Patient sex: F
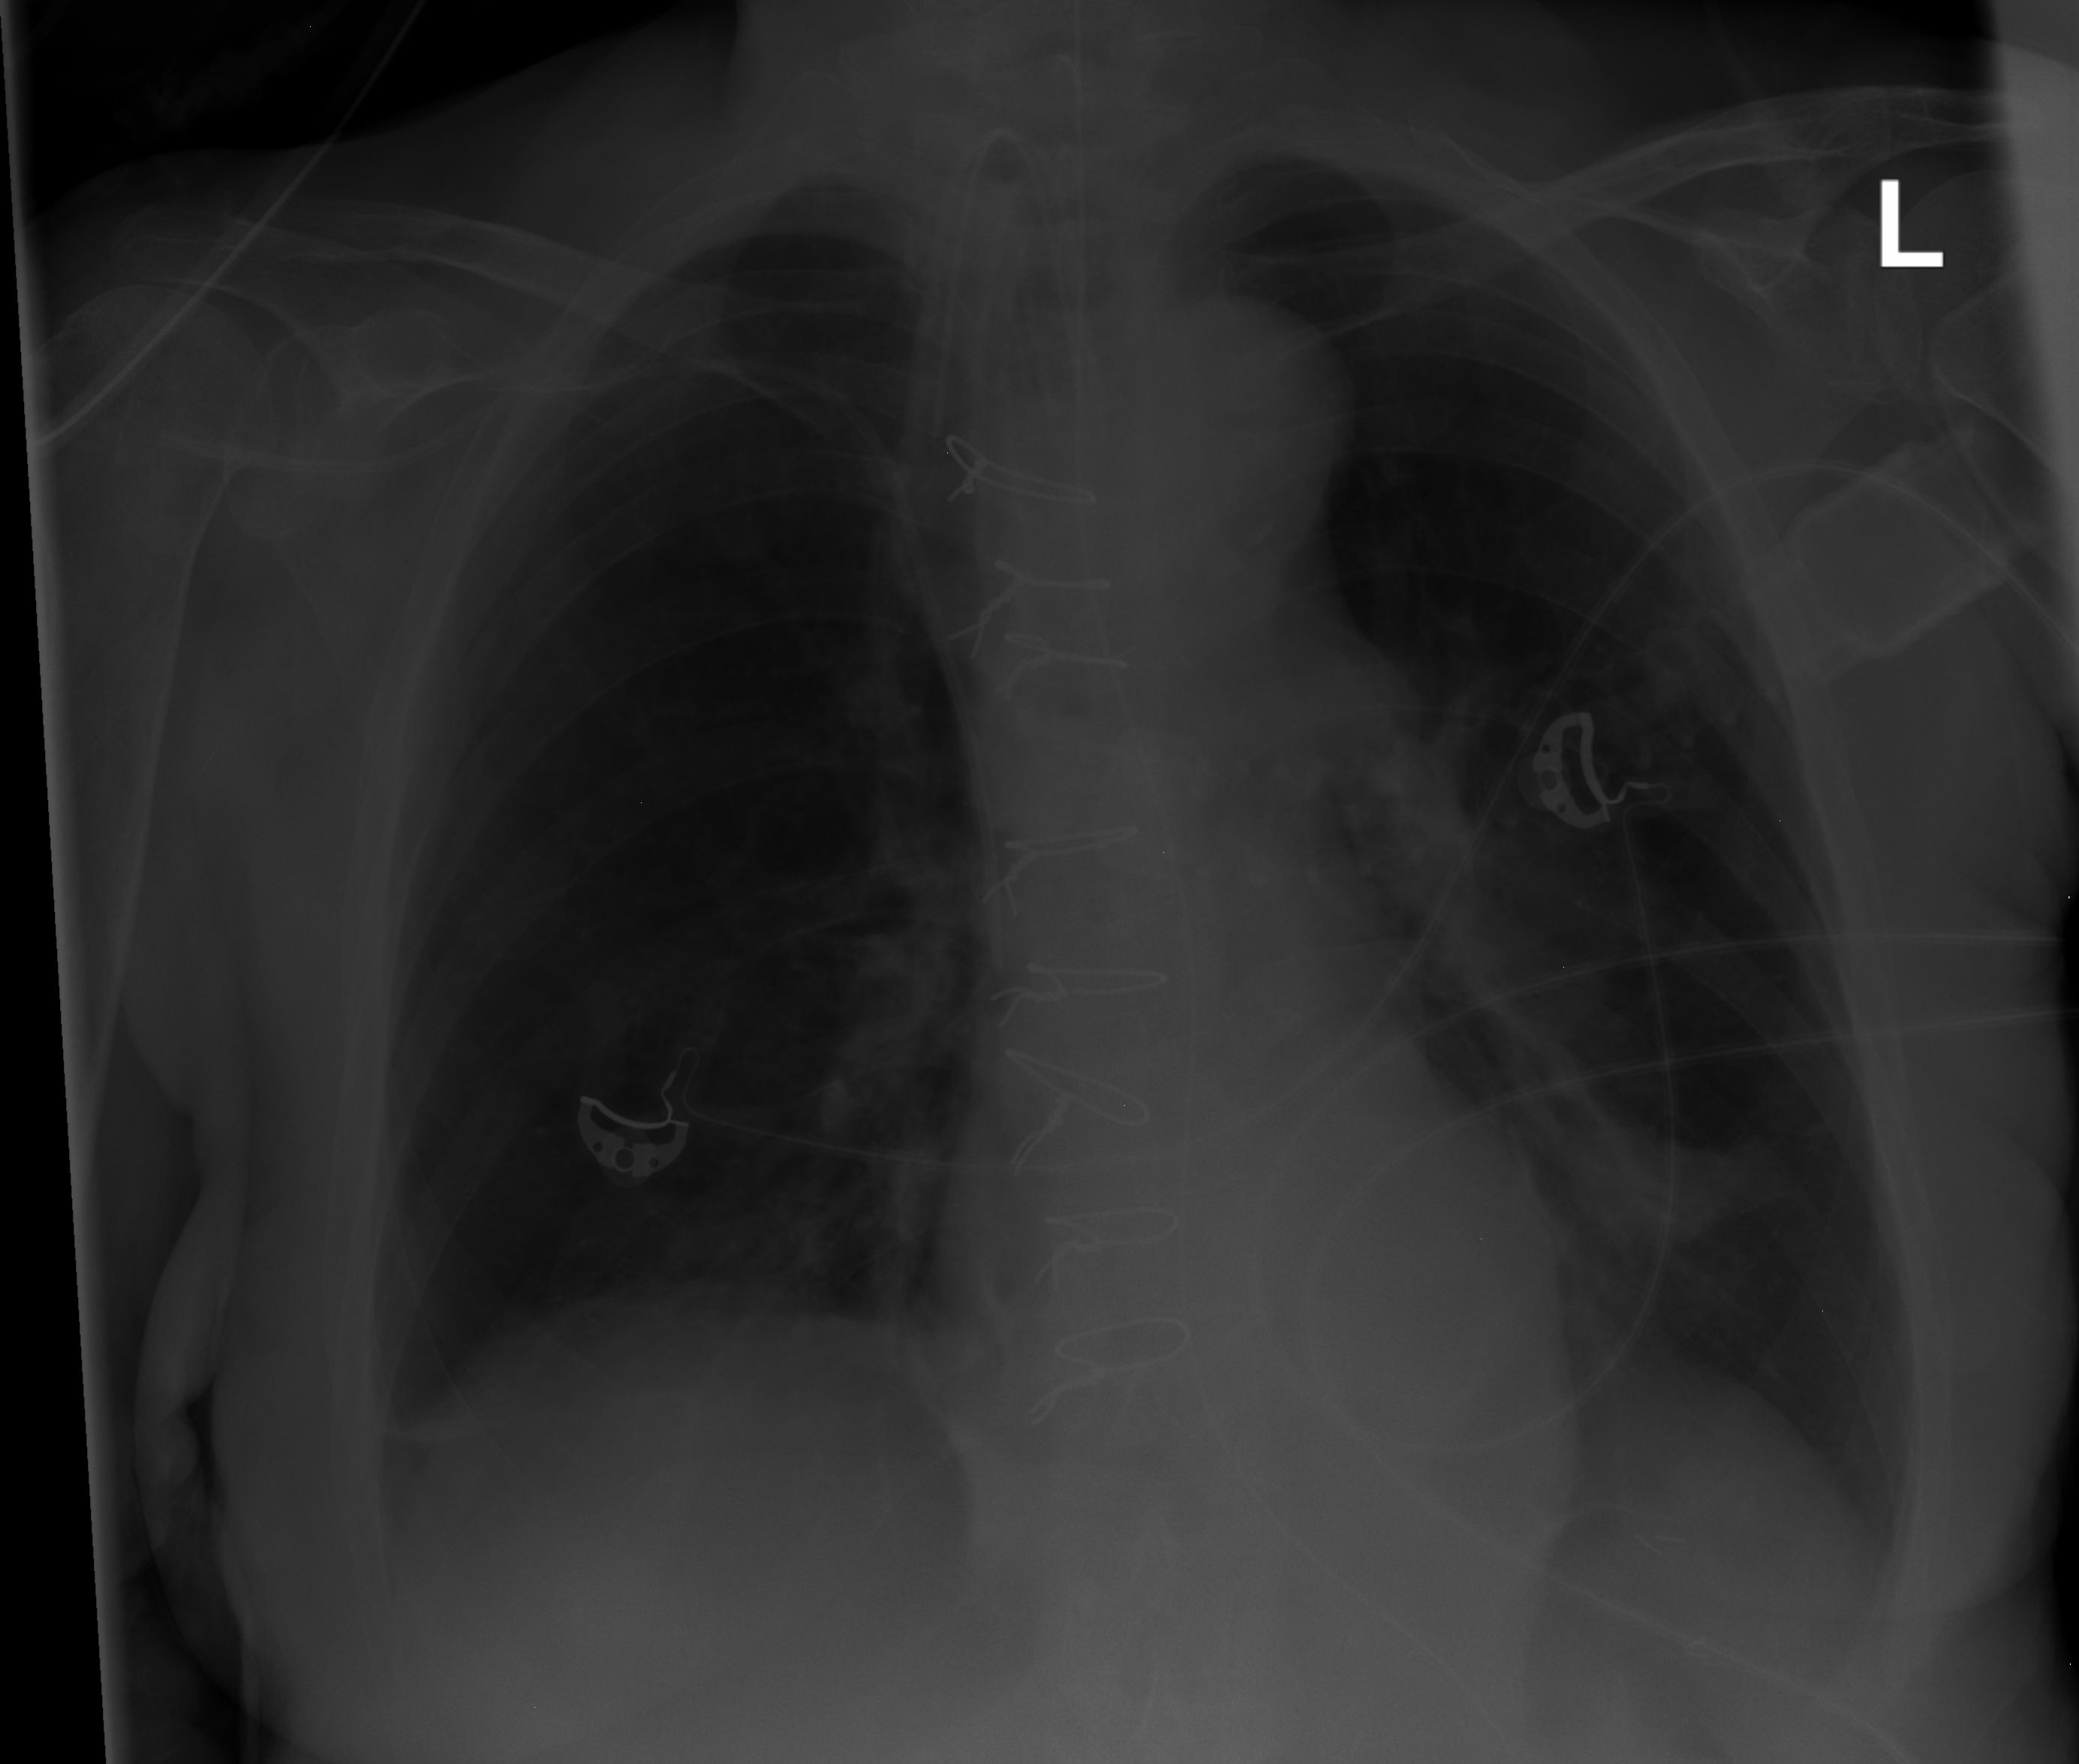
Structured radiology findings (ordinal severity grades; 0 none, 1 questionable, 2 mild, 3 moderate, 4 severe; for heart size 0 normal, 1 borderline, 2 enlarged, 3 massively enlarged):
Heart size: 0
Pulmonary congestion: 0
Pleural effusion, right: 0
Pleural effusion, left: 0
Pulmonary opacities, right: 0
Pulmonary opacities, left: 0
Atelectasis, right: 2
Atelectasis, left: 3